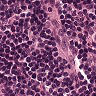
Metastatic tissue present: no